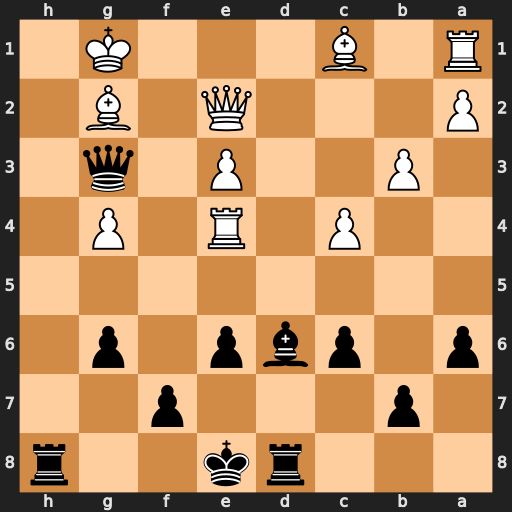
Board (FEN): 3rk2r/1p3p2/p1pbp1p1/8/2P1R1P1/1P2P1q1/P3Q1B1/R1B3K1
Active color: b
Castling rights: k
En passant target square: -
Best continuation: Rh1+ Kxh1 Qh2#